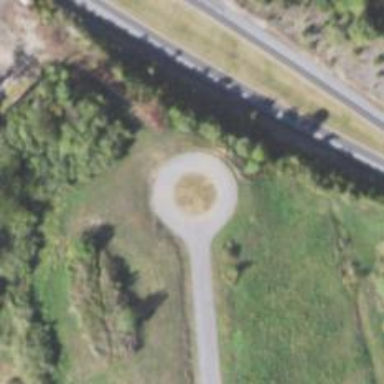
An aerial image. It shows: Turning loop on the road.